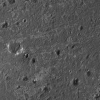
Atmospheric dust classification: not_dusty